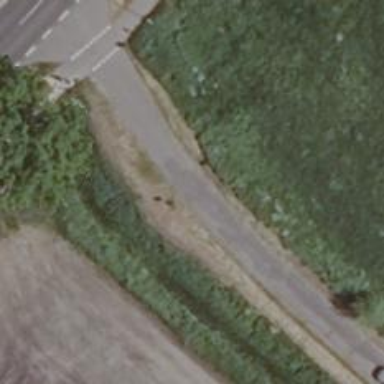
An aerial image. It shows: Unclassified road with asphalt surface.